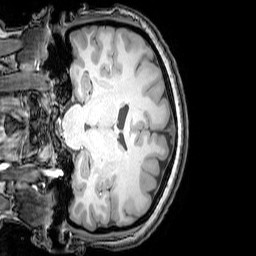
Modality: T1w
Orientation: coronal
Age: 26
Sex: female
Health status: healthy
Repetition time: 0.081 s
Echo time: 0.037 s